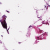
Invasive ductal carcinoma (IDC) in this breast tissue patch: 0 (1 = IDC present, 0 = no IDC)